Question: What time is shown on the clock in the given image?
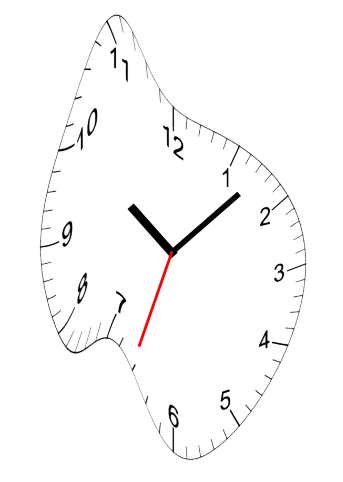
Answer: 10:07:33